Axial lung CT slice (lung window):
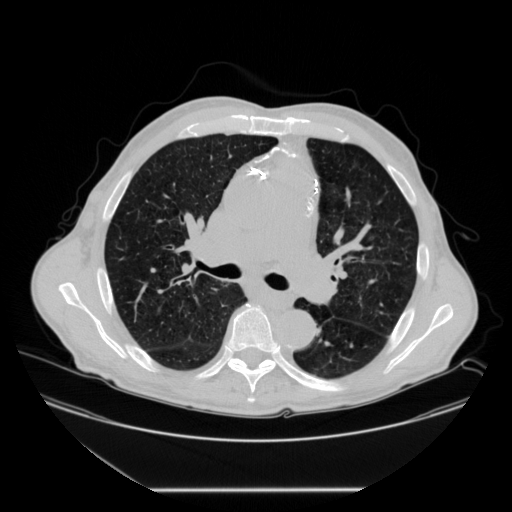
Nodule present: no